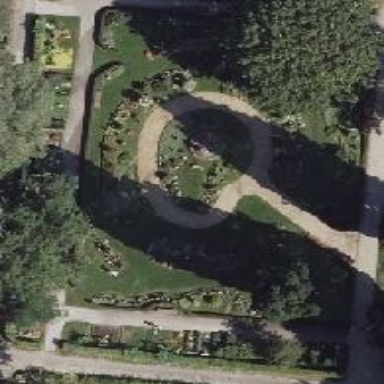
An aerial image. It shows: Sector within cemetery.